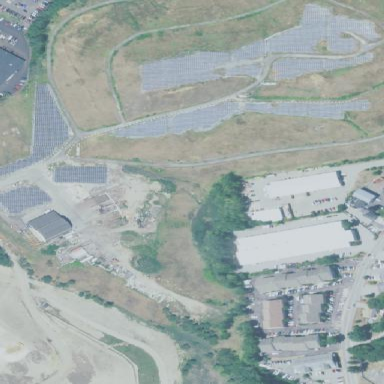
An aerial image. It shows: Solar power plant utilizing photovoltaic technology situated on landfill area.